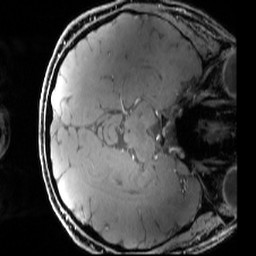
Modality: T1w
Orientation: axial
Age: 34
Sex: male
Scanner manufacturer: siemens
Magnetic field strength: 7 T
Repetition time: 4.3 s
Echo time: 0.00227 s